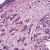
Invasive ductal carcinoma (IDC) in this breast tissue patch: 1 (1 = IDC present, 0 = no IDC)